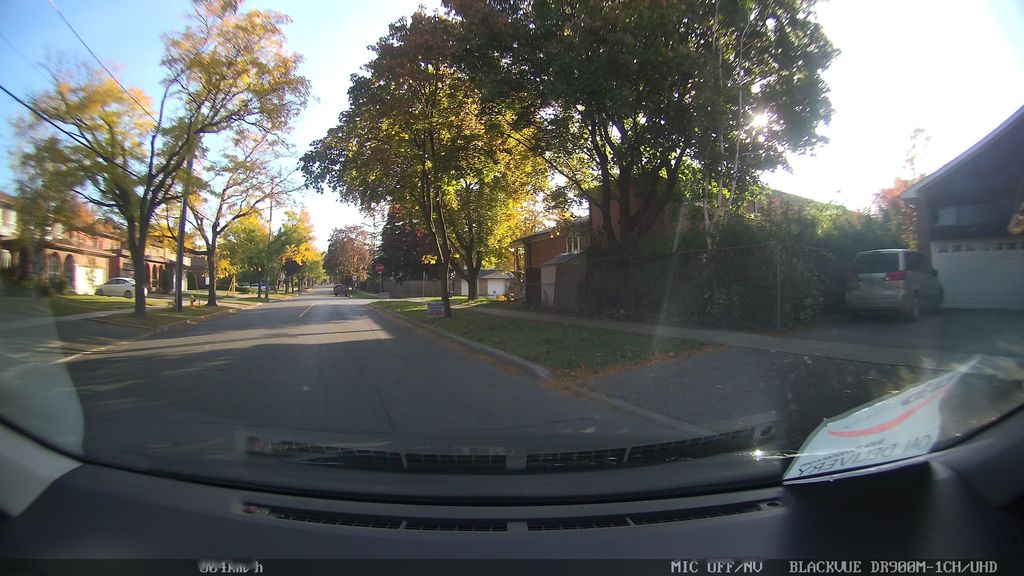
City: toronto